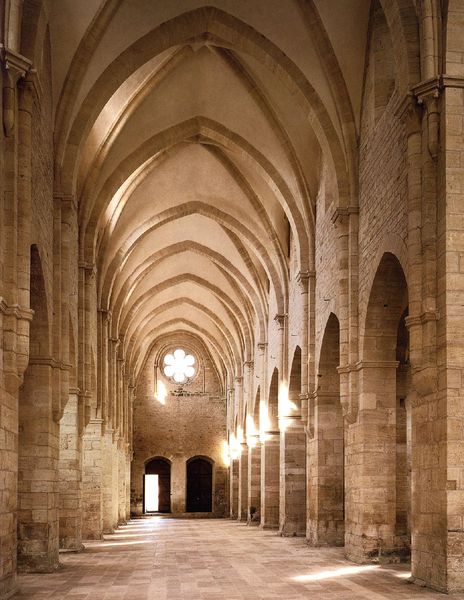
Titel: Ehemalige Zisterzienserabtei Noirlac südlich von Bourges
Standort: Noirlac (EU - F)
Schlagwörter: licht, säulen, stein, kirche, gotik, bögen, gewölbe, kreuzgewölbe, rosette, spitzbögen, kreuzgang